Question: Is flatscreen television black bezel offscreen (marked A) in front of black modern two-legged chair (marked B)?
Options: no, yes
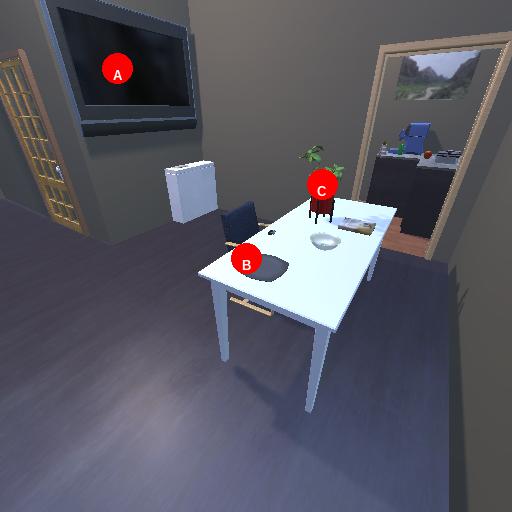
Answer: no